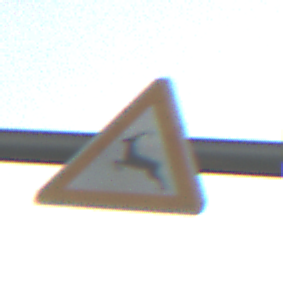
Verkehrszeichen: WildwechselRechts
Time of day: SunriseSunset
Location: Outdoor (RoadRail)
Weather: PartlyCloudy
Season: NotSpecified
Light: Natural